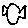
Label: fish